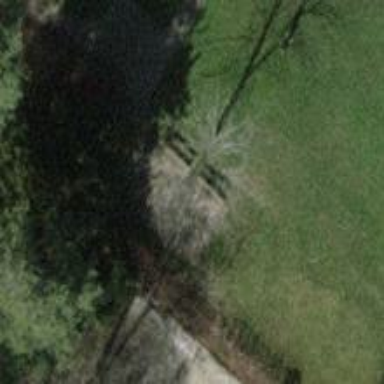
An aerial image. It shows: Brown bench in the vicinity.